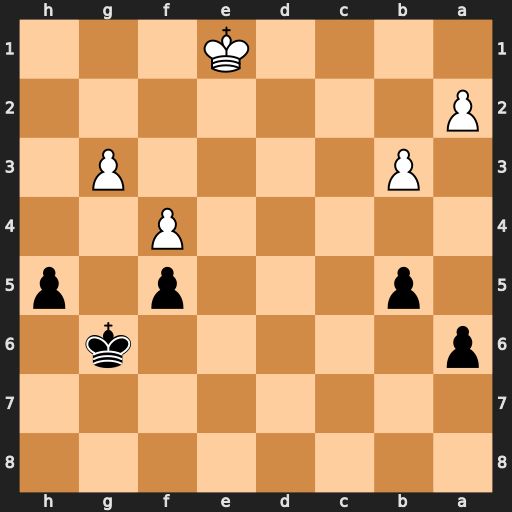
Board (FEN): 8/8/p5k1/1p3p1p/5P2/1P4P1/P7/4K3
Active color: b
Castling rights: -
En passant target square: -
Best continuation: h4 Kf2 Kh5 gxh4 Kxh4